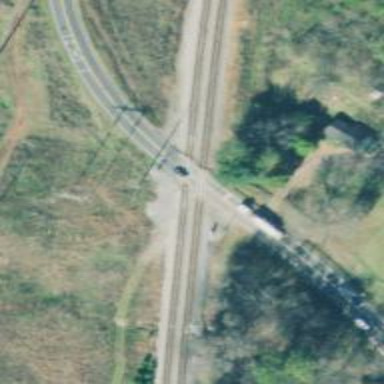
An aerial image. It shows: Level crossing with lights at the railway.